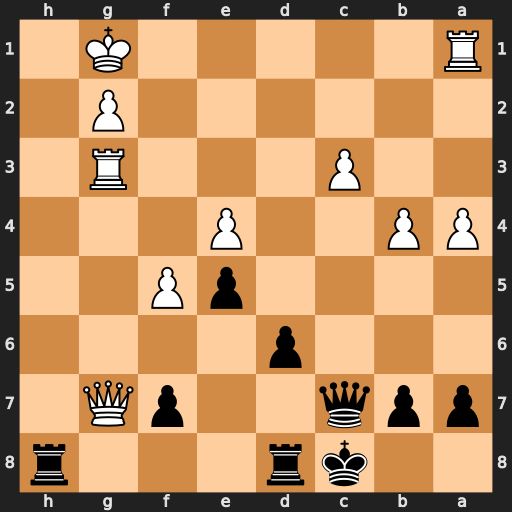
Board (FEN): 2kr3r/ppq2pQ1/3p4/4pP2/PP2P3/2P3R1/6P1/R5K1
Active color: b
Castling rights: -
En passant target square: -
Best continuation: Qb6+ Kf1 Rh1+ Ke2 Rxa1